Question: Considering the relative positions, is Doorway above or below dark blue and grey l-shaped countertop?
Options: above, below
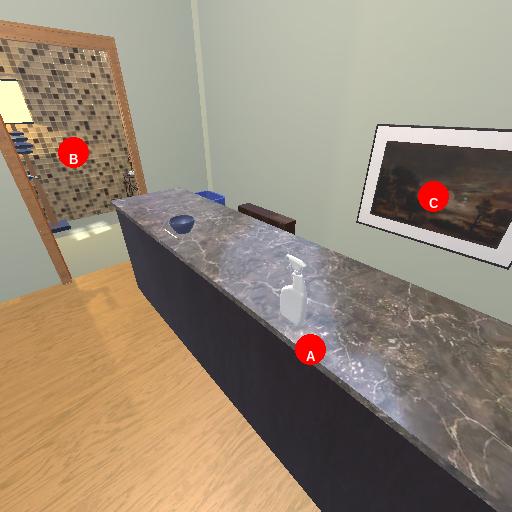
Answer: above